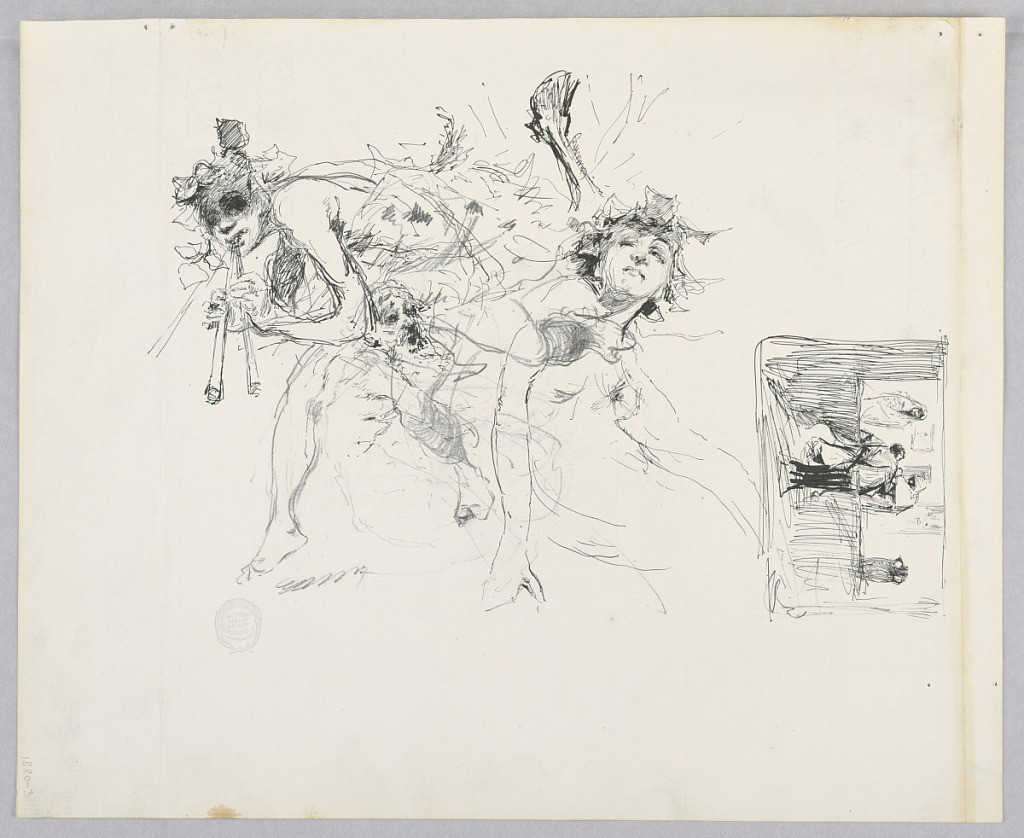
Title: Study for a dancing woman, “Moods to Music,” Mendelssohn Glee Club, New York, NY
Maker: Robert Frederick Blum, American, 1857–1903
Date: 1880–1883
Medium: Pen and ink, graphite on paper
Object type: Drawing
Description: Center, Sketch of figures dancing with musical instruments; Right, Sketch of three figures.